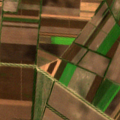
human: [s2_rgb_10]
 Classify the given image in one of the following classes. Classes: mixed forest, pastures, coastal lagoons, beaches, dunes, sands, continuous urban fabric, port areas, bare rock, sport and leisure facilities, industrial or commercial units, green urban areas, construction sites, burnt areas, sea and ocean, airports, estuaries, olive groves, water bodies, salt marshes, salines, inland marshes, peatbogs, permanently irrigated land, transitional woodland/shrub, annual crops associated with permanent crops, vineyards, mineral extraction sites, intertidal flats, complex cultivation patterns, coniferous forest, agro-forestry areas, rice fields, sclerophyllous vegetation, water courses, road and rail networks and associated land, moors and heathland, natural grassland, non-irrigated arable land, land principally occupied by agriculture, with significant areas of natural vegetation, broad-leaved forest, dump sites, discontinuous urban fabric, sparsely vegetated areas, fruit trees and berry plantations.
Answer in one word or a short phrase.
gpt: non-irrigated arable land